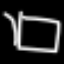
Label: square